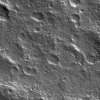
Atmospheric dust classification: not_dusty